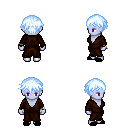
a pixel art fantasy rpg character, female body template, dark elf, purple skin, brown robe, gold greaves, white cyan short bangs hairstyle, bracelets, black slippers, four views (front, back, left, right), 2x2 character sprite sheet, small pixel art, hard edges, no anti-aliasing